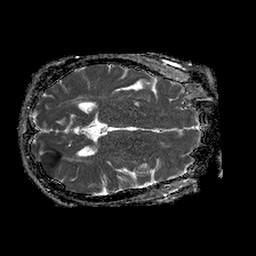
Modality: ADC
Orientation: axial
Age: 51
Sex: male
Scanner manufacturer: philips
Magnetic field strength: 1.5 T
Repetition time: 4.6 s
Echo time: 0.08631 s